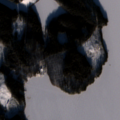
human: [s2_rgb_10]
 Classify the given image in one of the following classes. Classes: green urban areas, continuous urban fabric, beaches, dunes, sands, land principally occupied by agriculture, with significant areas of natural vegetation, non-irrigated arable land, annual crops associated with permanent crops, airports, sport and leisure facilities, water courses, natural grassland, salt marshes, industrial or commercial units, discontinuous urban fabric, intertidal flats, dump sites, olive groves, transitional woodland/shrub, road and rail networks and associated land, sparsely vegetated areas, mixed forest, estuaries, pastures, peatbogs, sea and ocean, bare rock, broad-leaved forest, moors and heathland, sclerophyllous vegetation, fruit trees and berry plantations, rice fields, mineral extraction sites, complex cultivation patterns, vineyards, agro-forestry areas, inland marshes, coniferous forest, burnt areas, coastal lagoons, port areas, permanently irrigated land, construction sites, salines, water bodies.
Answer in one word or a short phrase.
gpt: land principally occupied by agriculture, with significant areas of natural vegetation, coniferous forest, mixed forest, water bodies